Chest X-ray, PA view. Patient: 54 years old, sex F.
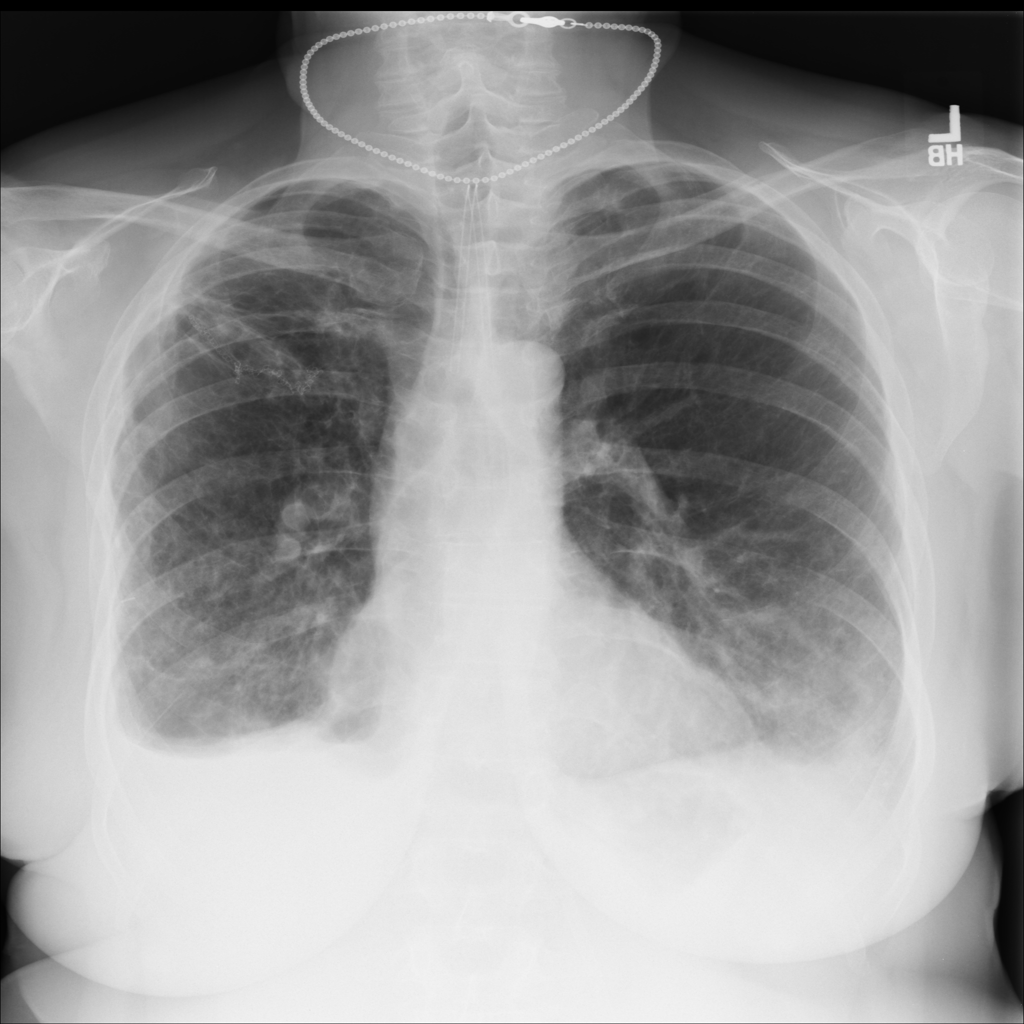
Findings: No Finding